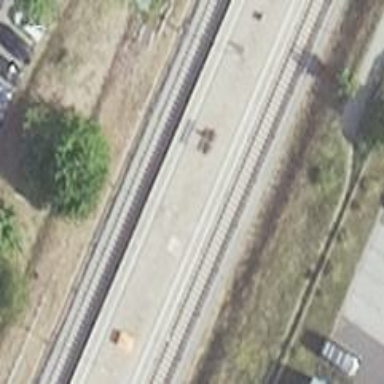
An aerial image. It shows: Light rail stop position on the railway.